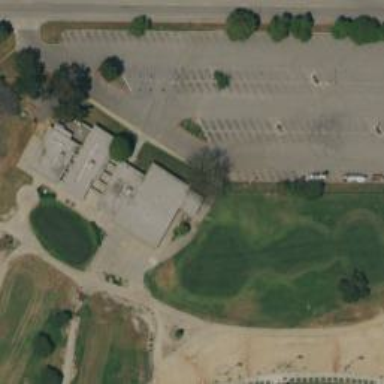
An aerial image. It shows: Golf green.